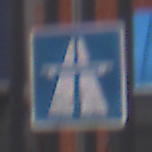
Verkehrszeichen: Autobahn
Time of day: MorningAfternoon
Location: Outdoor (Urban)
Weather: Overcast
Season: NotSpecified
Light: Natural